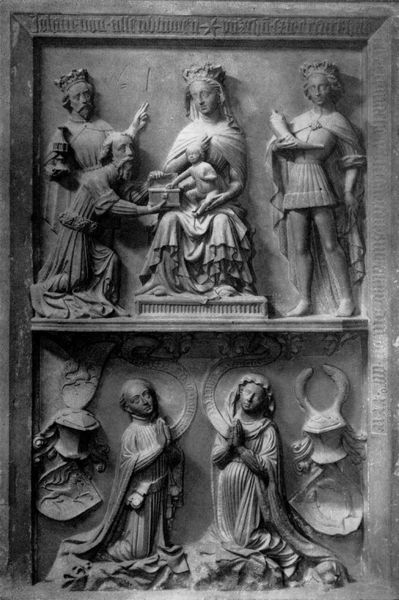
Titel: Reliefepitaph für Johann von Allenblumen
Künstler: Erfurter Meister
Standort: Erfurt, Dom (EU - D - Thüringen)
Schlagwörter: mann, menschen, frau, männer, barock, rahmen, stehen, stein, füllhorn, horn, drei, kind, paar, krone, renaissance, relief, schrift, sitz, figuren, könig, platte, kiste, helm, geschenk, beten, gebet, wappen, schoss, helme, jesus, mittelalter, könige, heilige, schatulle, maria, madonna, anbetung, szenen, josef, grabmal, fromm, jesuskind, umschrift, spruchband, epitaph, stifter, geschenke, drei könige, heilige drei könige, stehe, gemeisselt, krelief, krone knien